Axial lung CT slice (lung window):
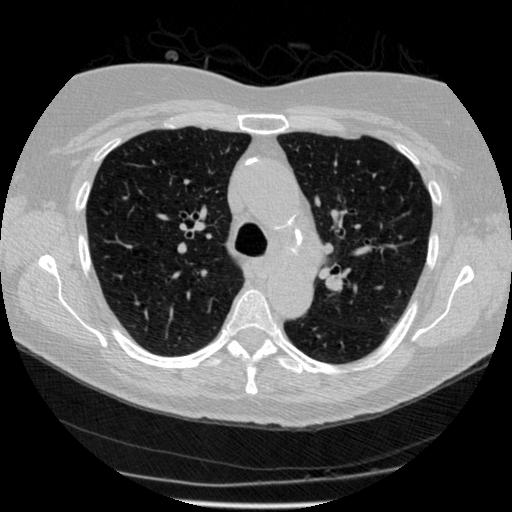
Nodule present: no